Field crop: maize
Growth stage: 1
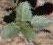
Species: datura